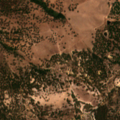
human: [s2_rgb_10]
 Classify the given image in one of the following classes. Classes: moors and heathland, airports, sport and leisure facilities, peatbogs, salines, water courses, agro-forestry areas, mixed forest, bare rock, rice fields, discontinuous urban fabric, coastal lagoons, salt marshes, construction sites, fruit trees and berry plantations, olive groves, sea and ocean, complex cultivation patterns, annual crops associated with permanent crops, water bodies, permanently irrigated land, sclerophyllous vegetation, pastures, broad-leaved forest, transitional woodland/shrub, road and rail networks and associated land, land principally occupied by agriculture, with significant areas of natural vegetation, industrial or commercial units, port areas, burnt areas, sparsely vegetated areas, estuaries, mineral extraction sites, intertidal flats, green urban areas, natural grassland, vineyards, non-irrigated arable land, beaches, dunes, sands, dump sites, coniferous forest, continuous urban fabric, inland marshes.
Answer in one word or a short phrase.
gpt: pastures, agro-forestry areas, broad-leaved forest, coniferous forest, mixed forest